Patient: sex F, age 56
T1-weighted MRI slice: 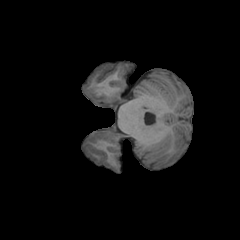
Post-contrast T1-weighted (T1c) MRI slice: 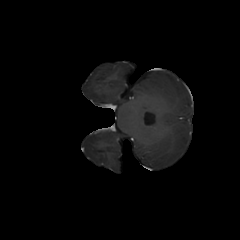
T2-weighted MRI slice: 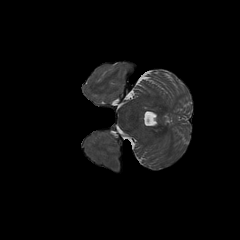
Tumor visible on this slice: no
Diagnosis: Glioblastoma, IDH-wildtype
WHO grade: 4